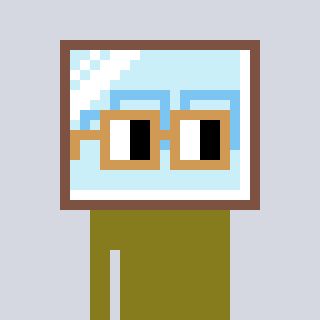
a pixel art character with square brown glasses, a mirror-shaped head and a gunk-colored body on a cool background